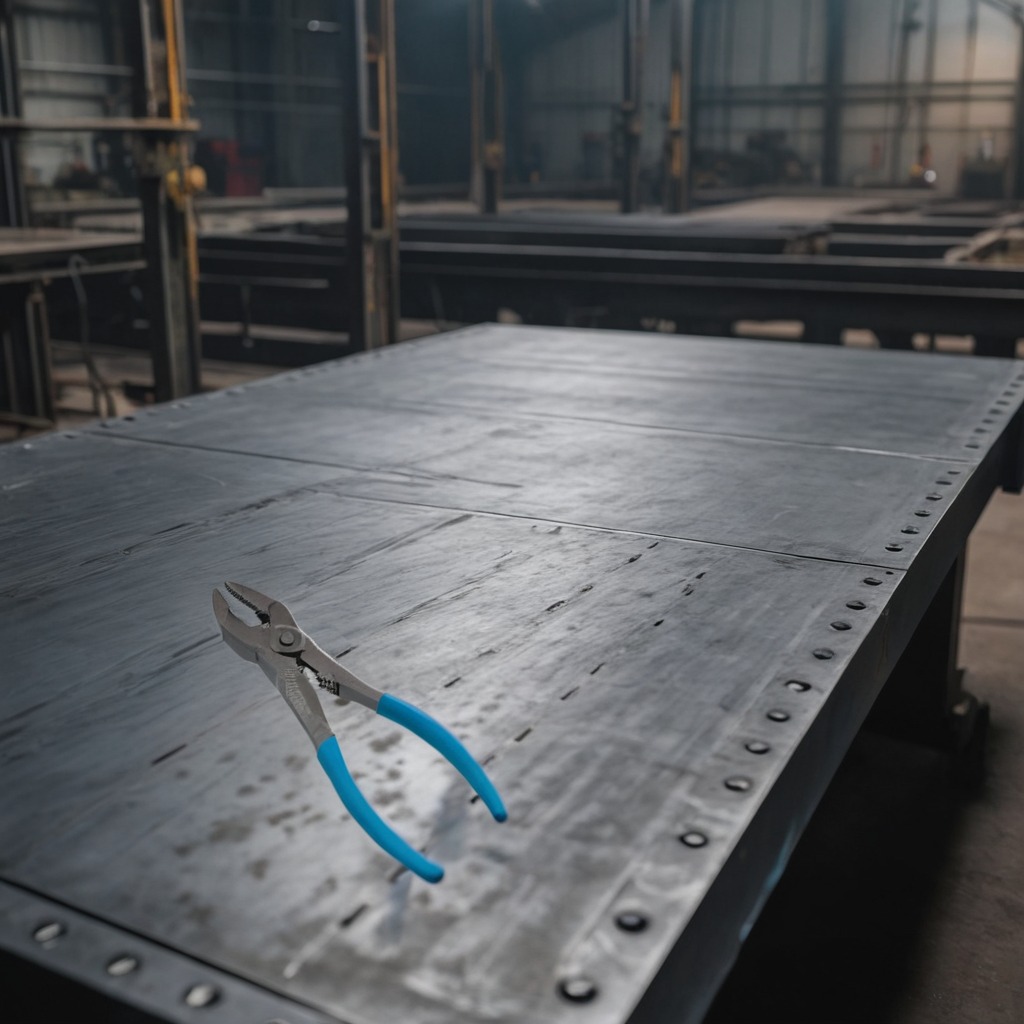
A plier is lying on a cold steel table in a mining workshop.